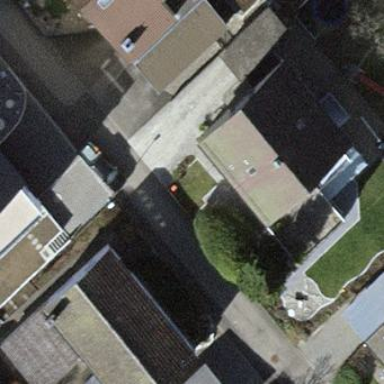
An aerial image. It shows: Residential building with gabled roof made of roof tiles in rosy brown color. The roof is oriented along the building.